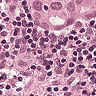
Metastatic tissue present: yes